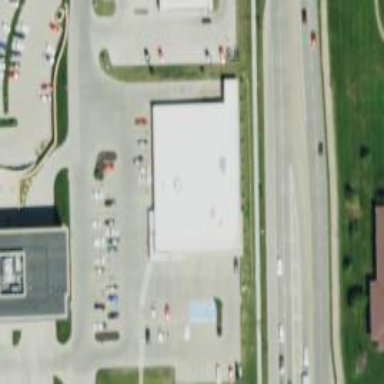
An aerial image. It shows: Supermarket.